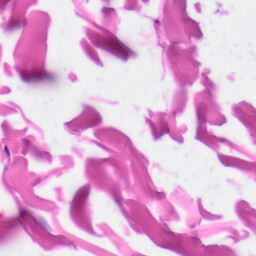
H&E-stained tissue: Skin